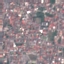
Label: Residential